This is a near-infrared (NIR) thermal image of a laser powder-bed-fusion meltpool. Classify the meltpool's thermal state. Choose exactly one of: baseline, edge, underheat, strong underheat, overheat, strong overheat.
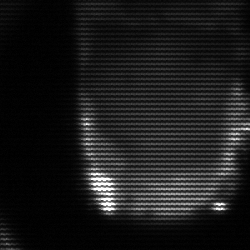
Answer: baseline